Interaction volume radius: 10 \u00c5
Interaction volume height: 10 \u00c5
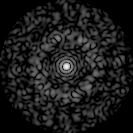
Disorder parameter: 0.8425